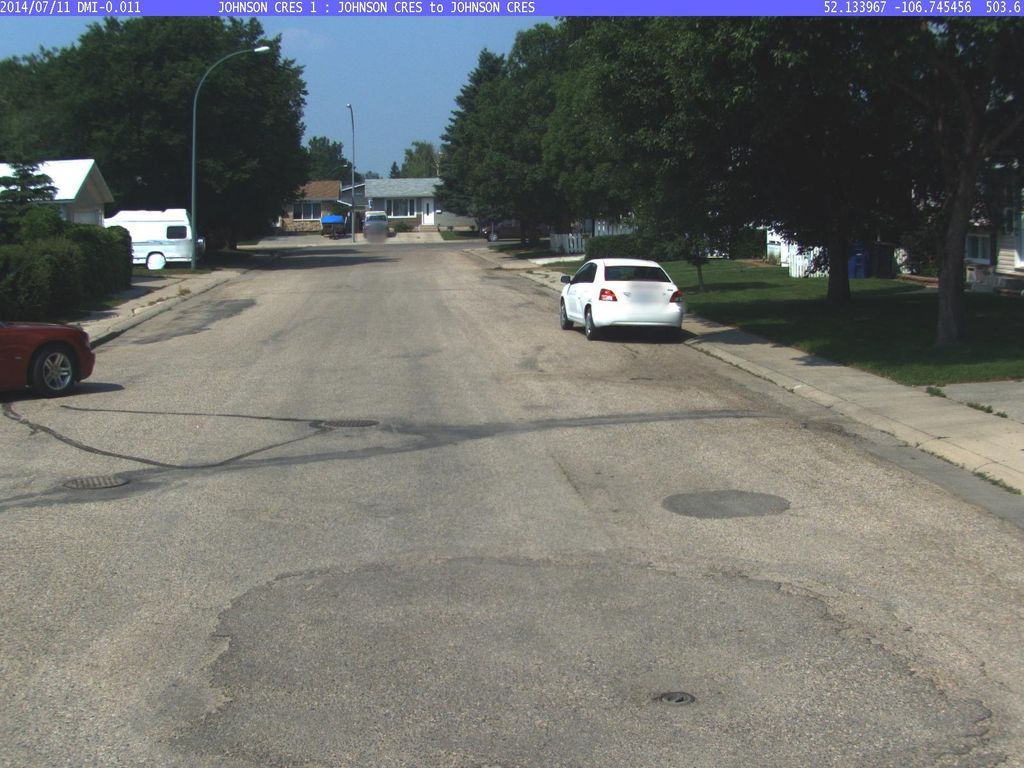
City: saskatoon